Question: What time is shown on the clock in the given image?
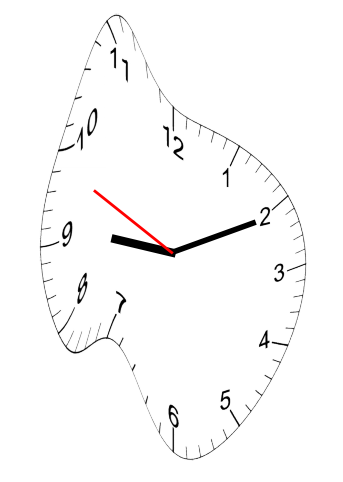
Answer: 09:10:49